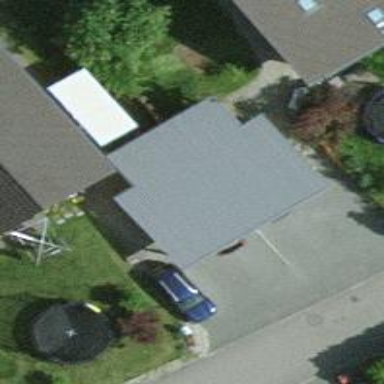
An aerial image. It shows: View of roof of building.